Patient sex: F
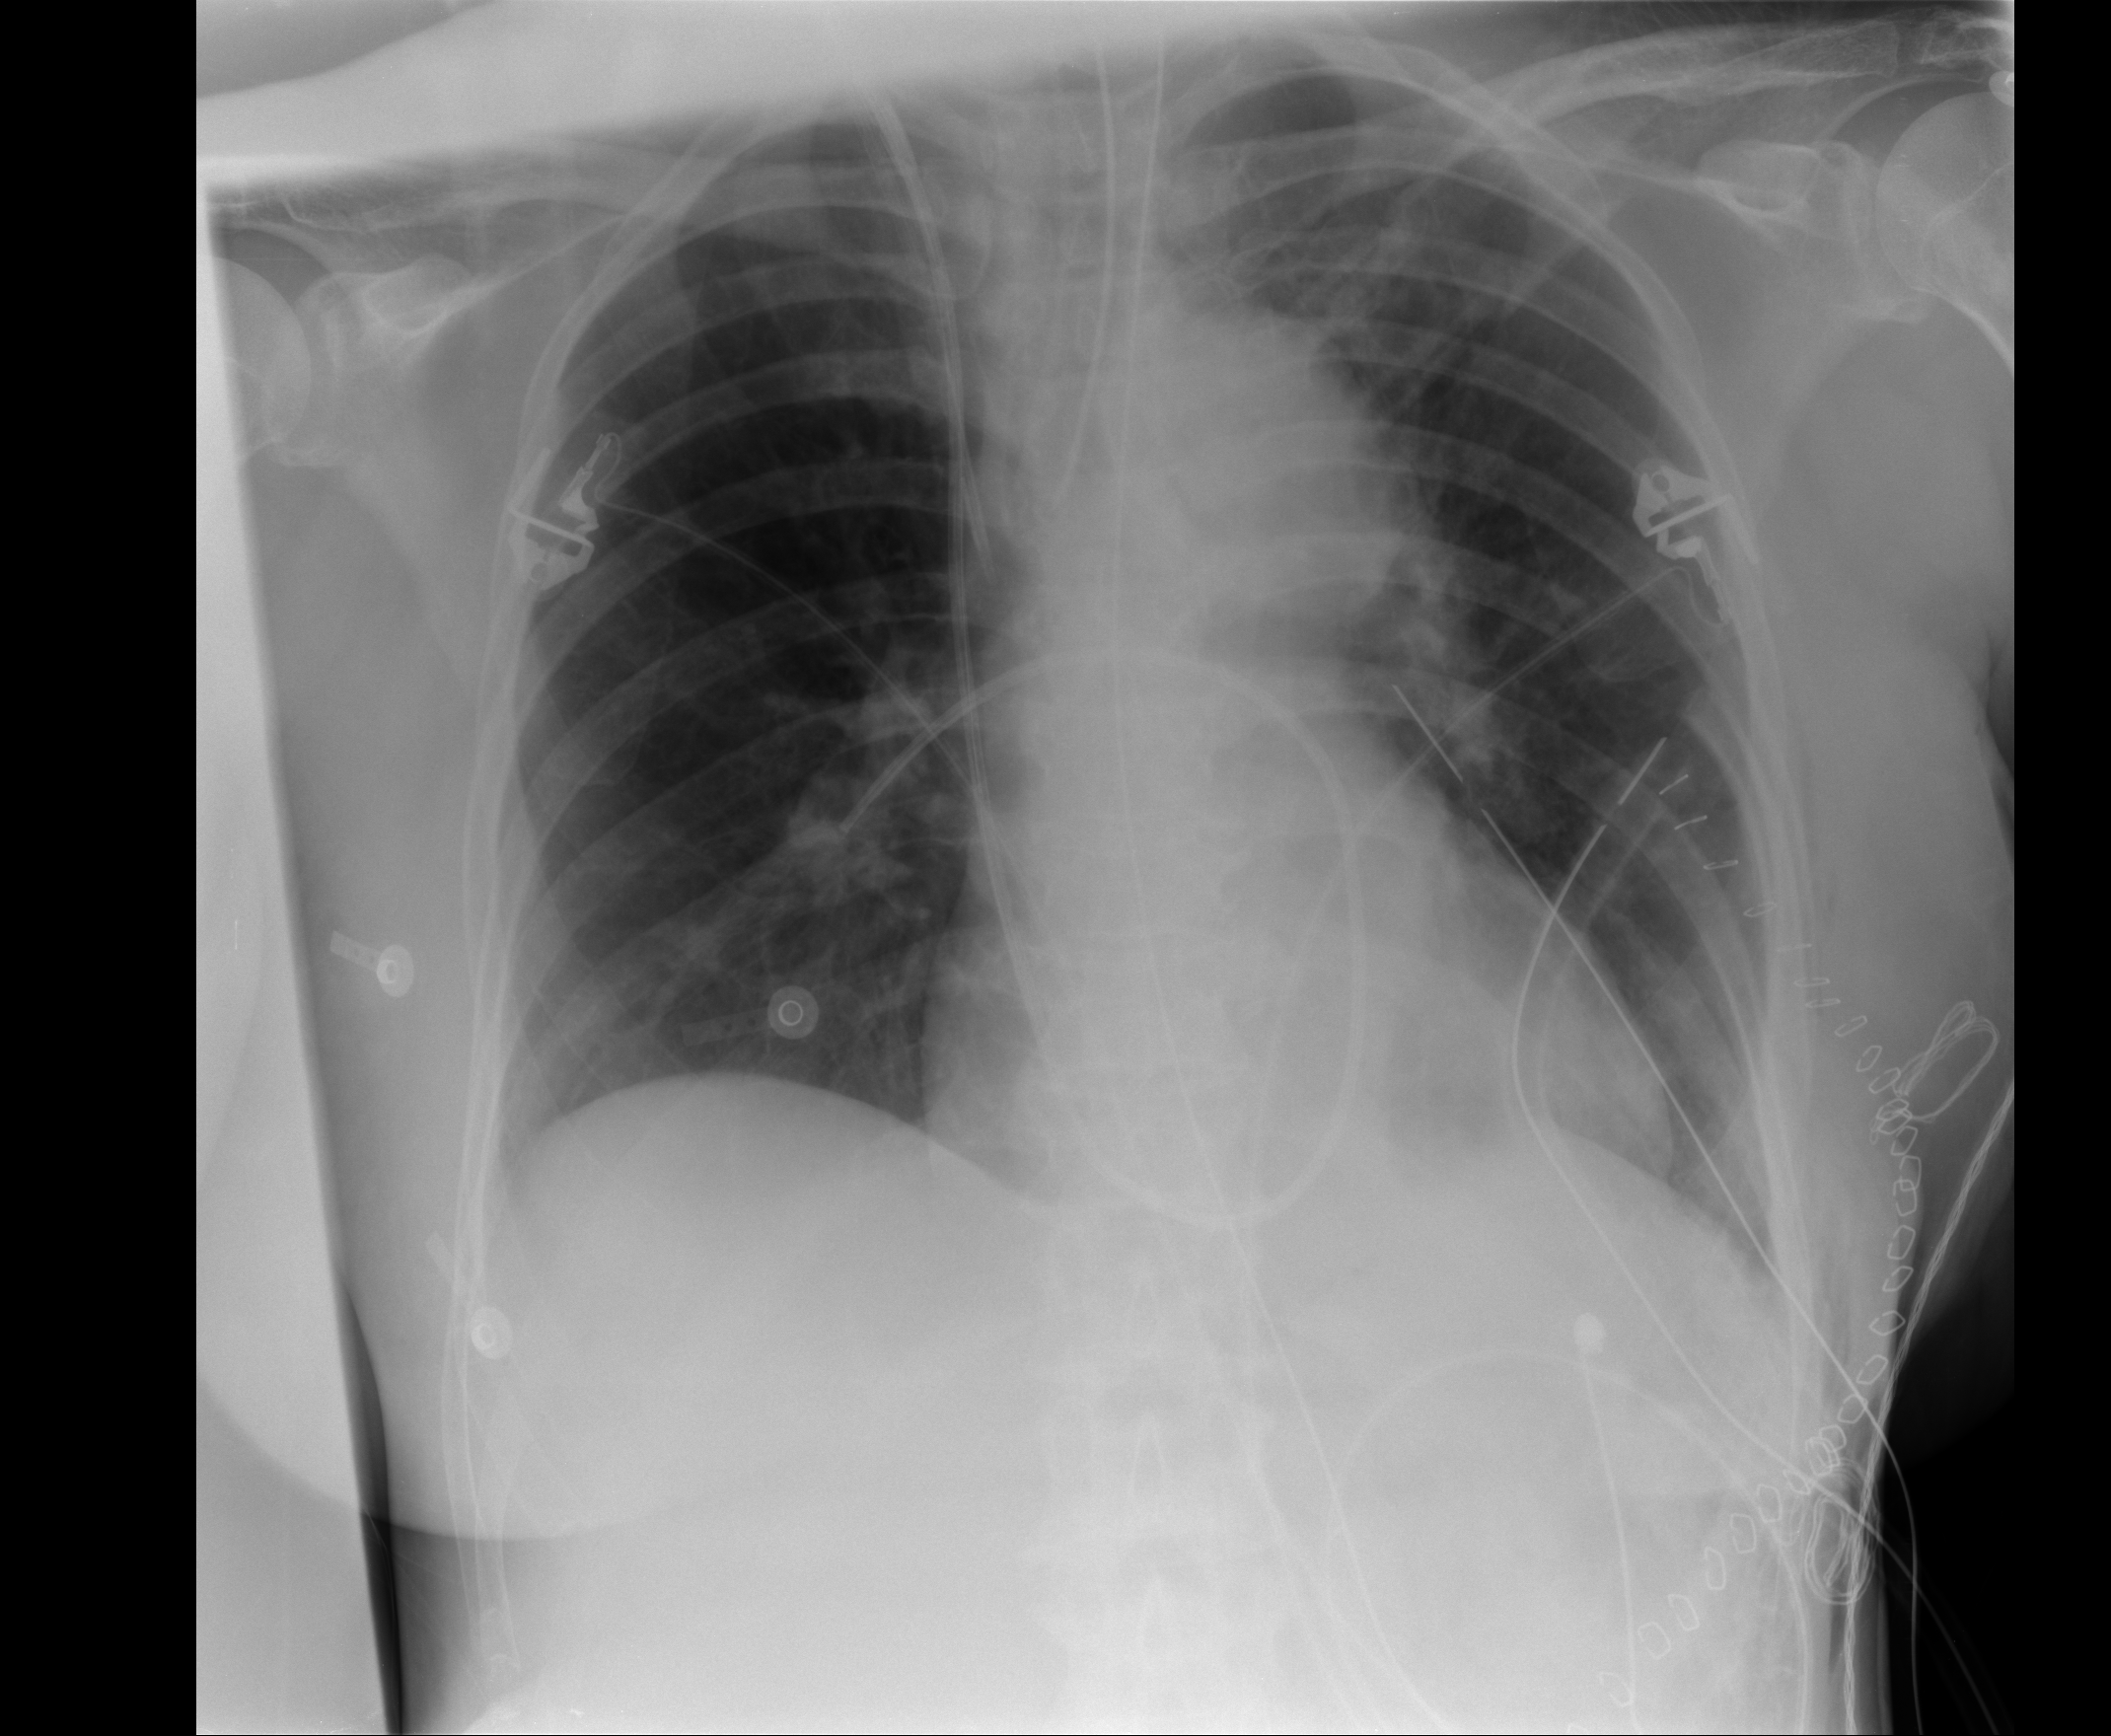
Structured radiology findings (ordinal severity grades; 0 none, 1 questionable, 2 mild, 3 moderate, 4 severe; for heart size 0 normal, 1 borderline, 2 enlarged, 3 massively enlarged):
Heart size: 2
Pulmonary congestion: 0
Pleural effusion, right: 0
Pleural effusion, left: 0
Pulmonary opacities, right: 0
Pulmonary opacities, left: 0
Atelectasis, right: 2
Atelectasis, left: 2